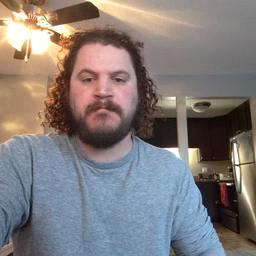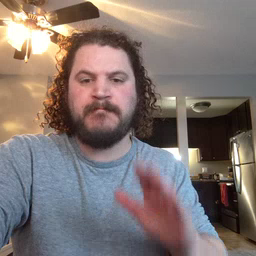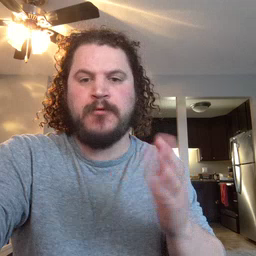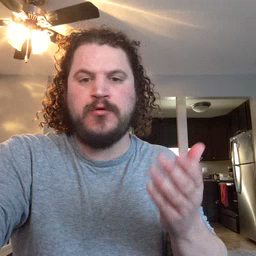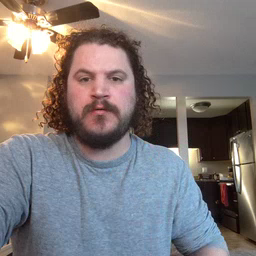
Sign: book